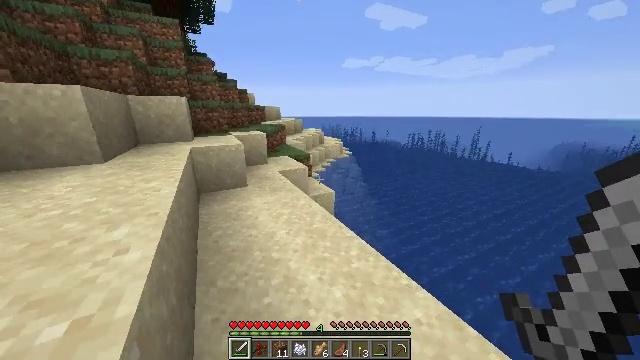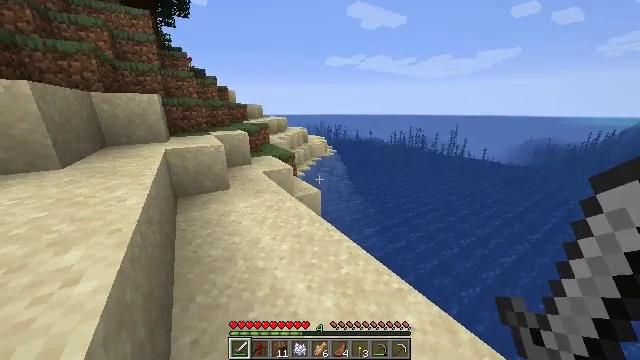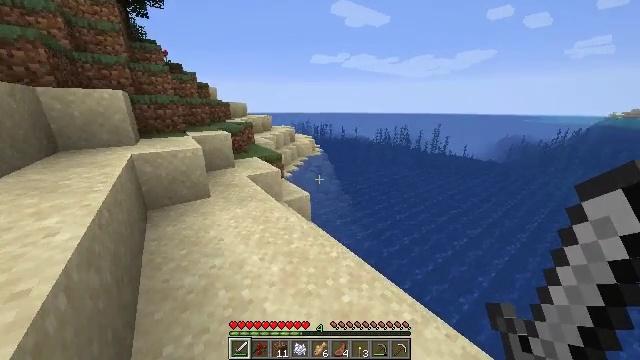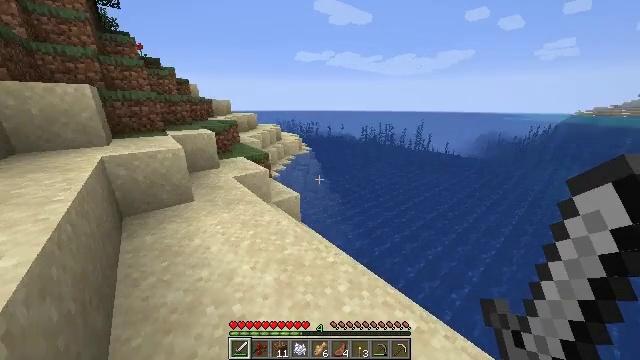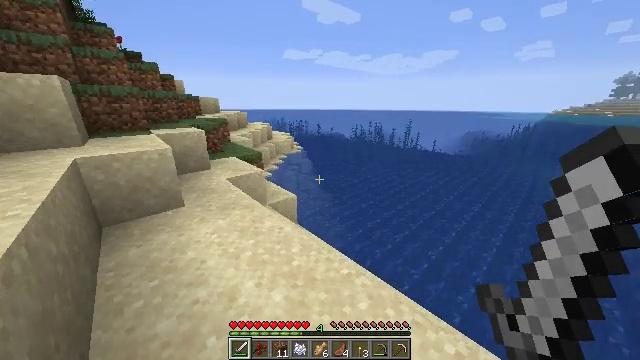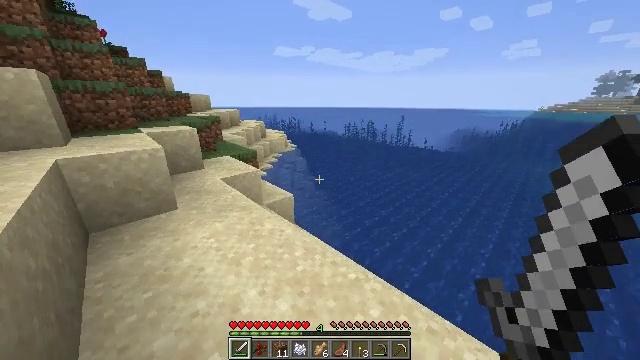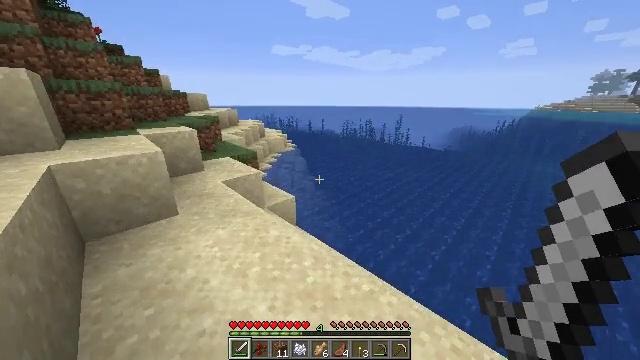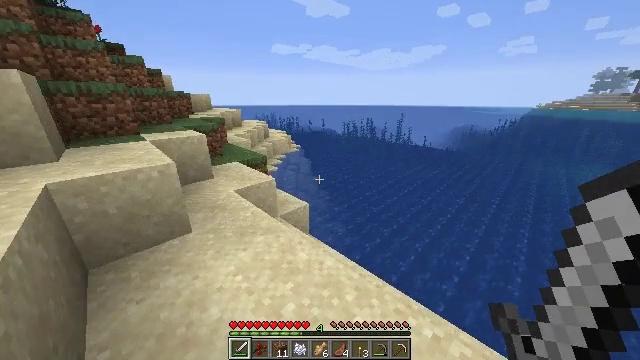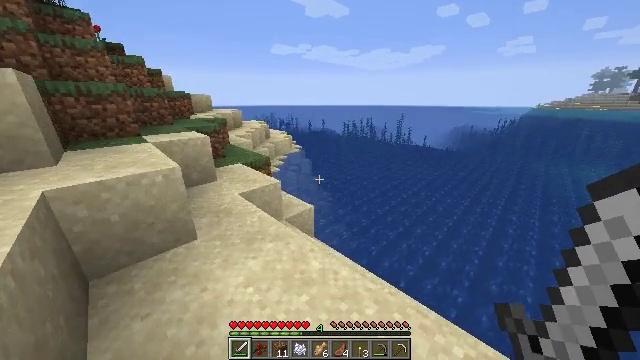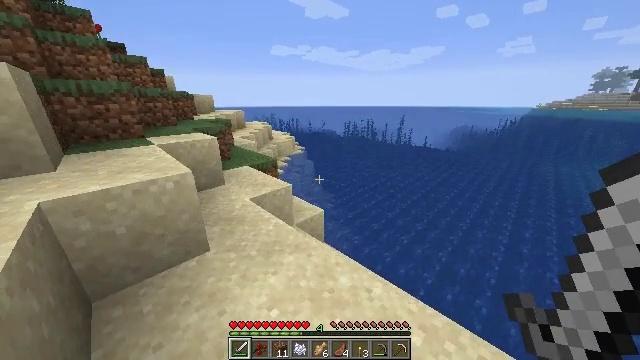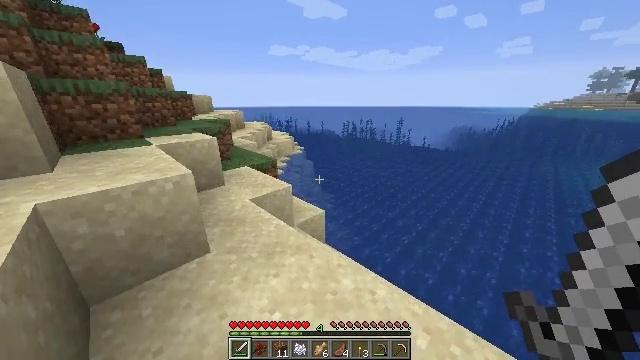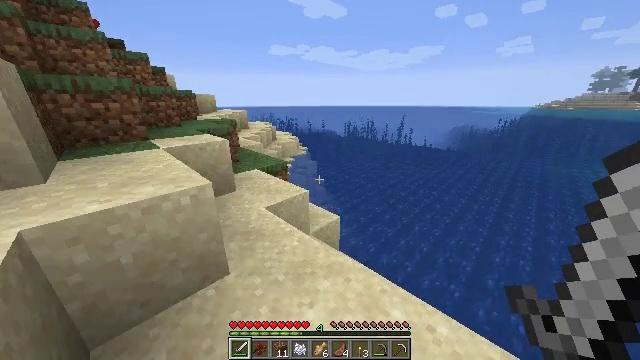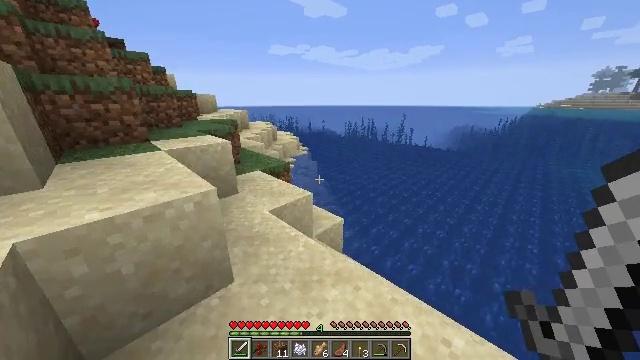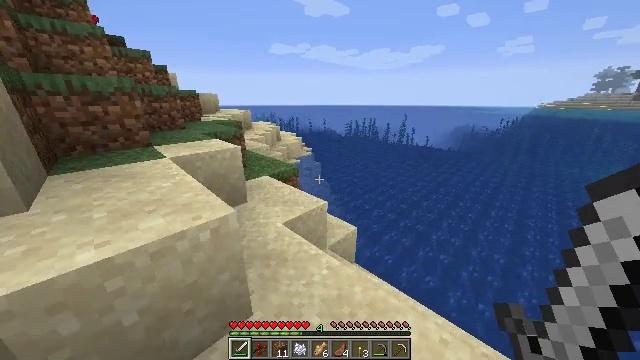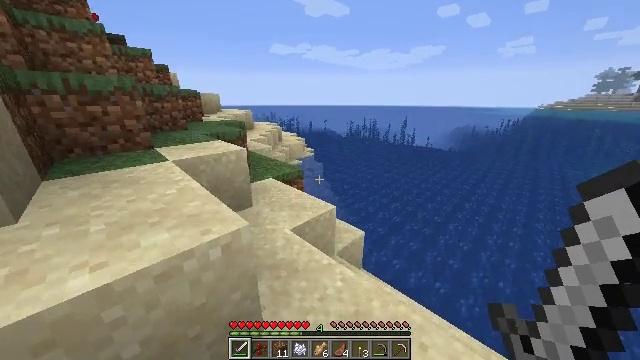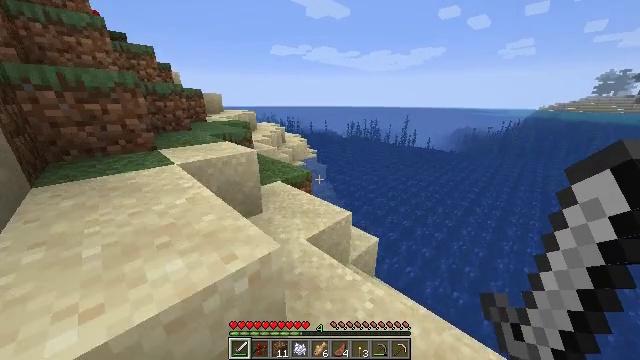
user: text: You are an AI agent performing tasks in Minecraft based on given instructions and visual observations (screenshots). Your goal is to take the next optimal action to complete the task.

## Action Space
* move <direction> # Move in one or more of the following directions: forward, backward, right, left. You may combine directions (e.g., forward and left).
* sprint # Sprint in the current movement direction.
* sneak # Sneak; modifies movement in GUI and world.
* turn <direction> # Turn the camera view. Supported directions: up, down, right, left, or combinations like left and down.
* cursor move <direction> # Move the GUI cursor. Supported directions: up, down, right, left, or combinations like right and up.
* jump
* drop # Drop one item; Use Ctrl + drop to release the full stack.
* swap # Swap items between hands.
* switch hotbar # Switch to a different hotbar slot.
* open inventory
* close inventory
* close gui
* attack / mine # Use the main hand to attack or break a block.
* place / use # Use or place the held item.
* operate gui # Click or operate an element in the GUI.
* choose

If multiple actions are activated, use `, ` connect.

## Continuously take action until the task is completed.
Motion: motion action
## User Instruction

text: Catch and defeat a cod.
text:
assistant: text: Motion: move forward, turn right
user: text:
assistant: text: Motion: move forward and move left, turn right
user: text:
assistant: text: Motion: move forward and move left, turn right
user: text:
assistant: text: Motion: move forward and move left, turn right
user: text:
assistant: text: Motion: move forward and move left, turn right
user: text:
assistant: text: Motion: move forward and move left
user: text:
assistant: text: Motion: move forward and move left
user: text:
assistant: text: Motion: move forward and move left
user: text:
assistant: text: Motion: move forward and move left
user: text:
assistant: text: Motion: move forward and move left
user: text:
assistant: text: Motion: move forward and move left
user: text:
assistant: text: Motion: move forward and move left
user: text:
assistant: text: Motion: move forward and move left
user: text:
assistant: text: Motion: move forward and move left
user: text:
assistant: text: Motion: move forward and move left
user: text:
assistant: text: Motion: move forward and move left, jump
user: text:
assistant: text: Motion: move forward and move left, jump
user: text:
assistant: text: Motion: move forward and move left, jump
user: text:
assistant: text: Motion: move forward and move left, jump
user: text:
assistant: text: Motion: move forward and move left, jump
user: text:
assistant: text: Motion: move forward and move left, jump
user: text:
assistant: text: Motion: move forward and move left, jump
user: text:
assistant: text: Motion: move forward and move left, jump
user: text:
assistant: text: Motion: move forward and move left, jump
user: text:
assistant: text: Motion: move forward and move left, jump
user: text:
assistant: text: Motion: move forward and move left
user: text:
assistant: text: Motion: move forward and move left
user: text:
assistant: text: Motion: move forward and move left
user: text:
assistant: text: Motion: move forward and move left
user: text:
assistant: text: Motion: move forward and move left